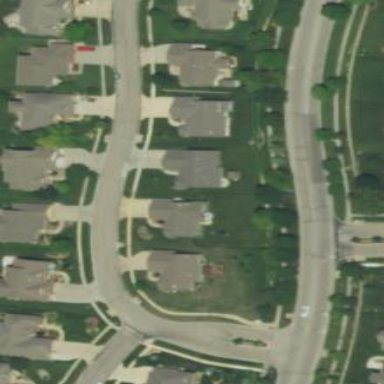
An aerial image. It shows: Sidewalk.